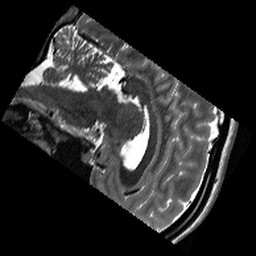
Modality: T2w
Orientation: sagittal